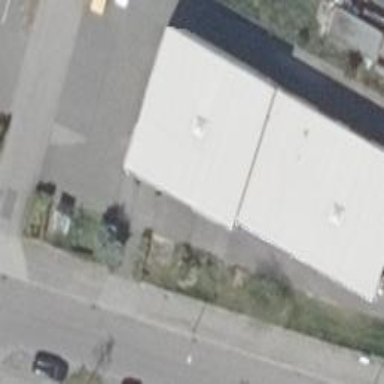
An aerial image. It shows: Motorcycle shop.